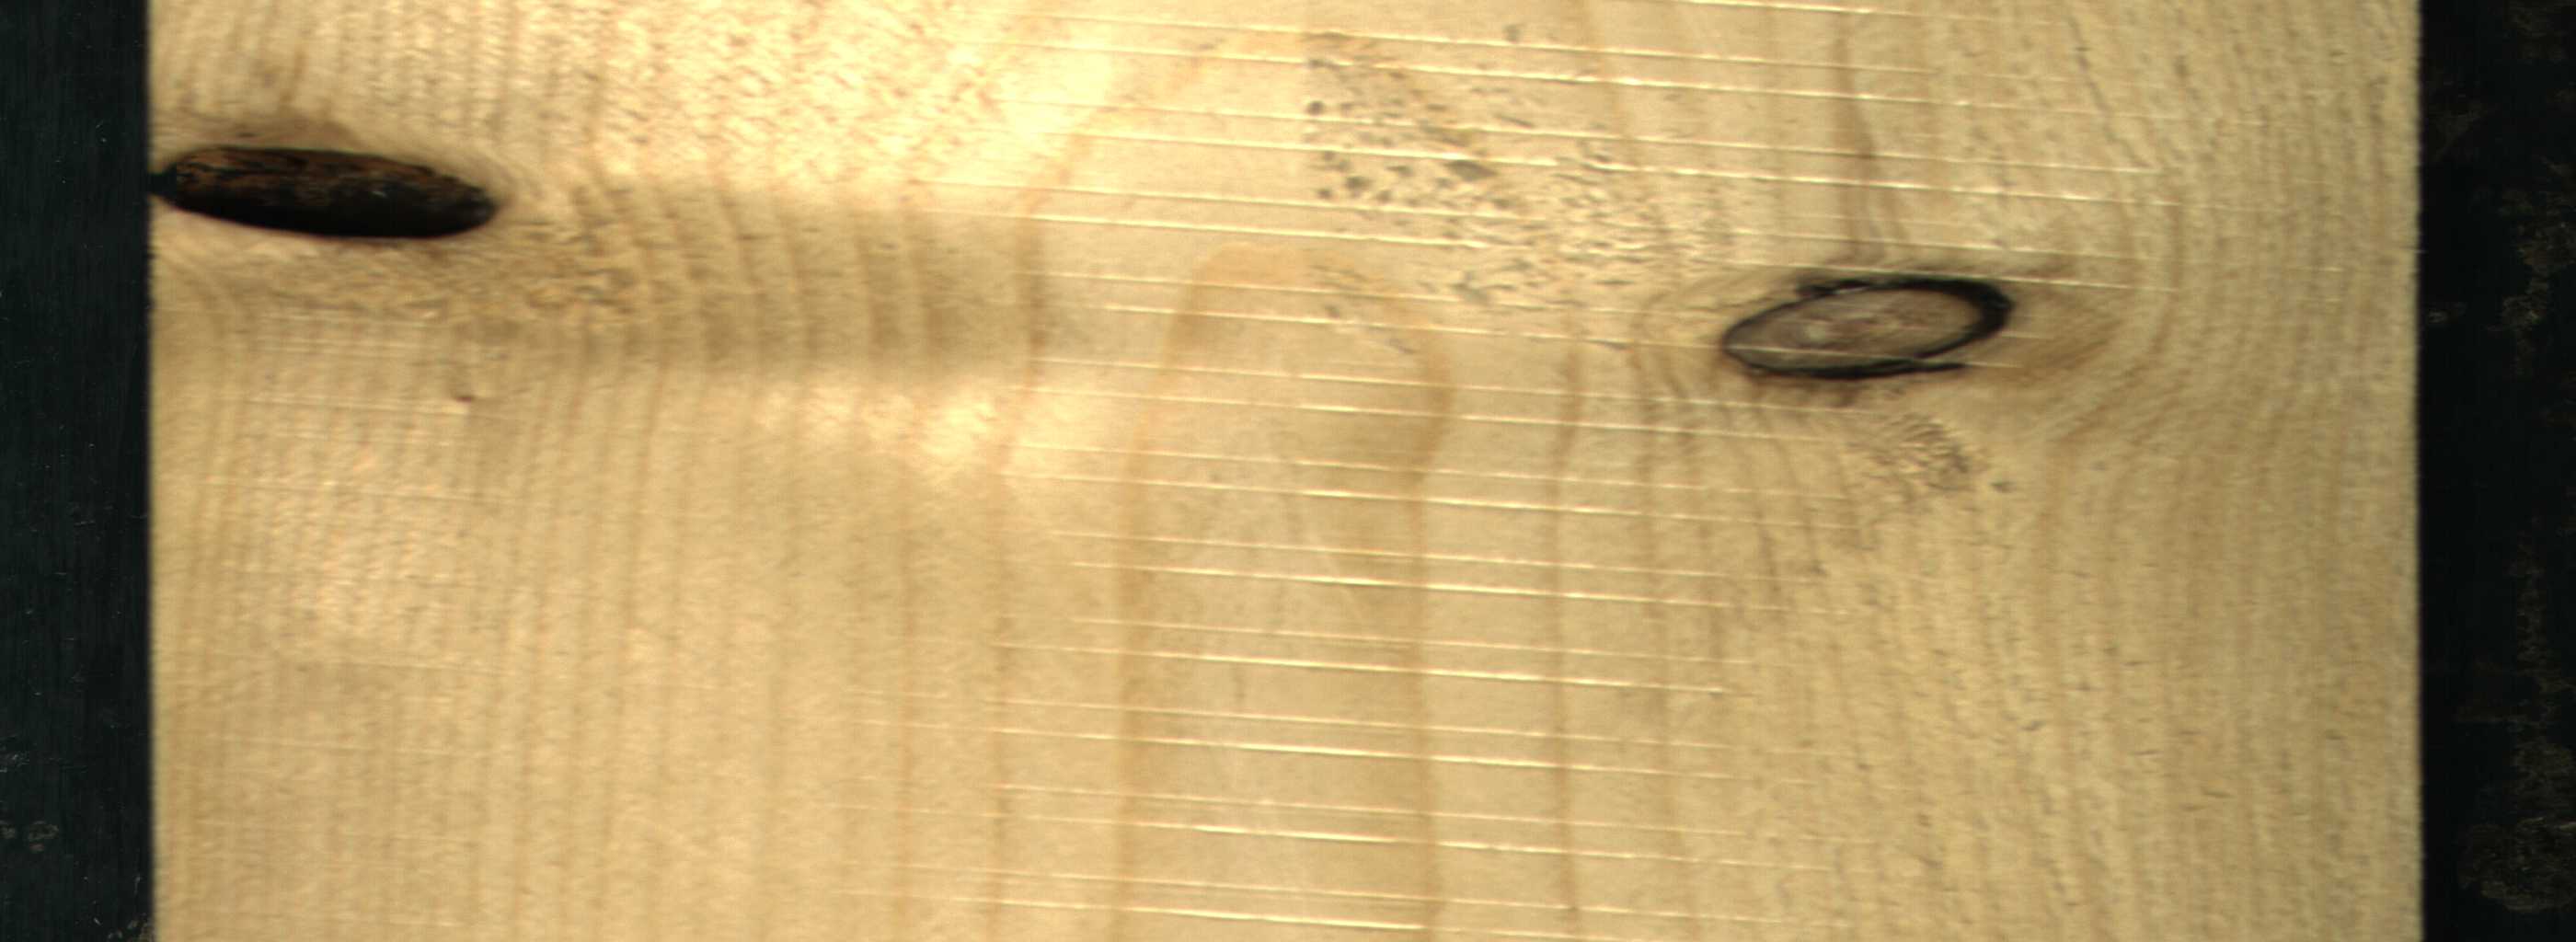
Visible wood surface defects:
Knot_missing
Dead_Knot